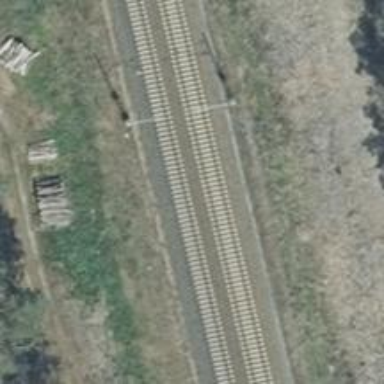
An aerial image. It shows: Railway milestone with catenary mast.